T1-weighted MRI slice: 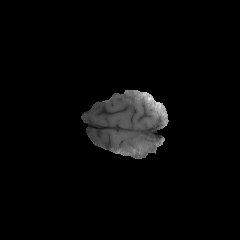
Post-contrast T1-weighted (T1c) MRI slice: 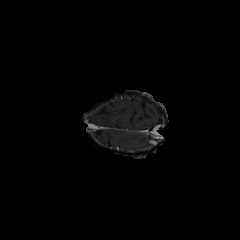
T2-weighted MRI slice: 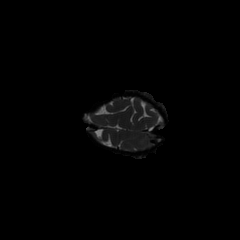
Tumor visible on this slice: no